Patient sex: F
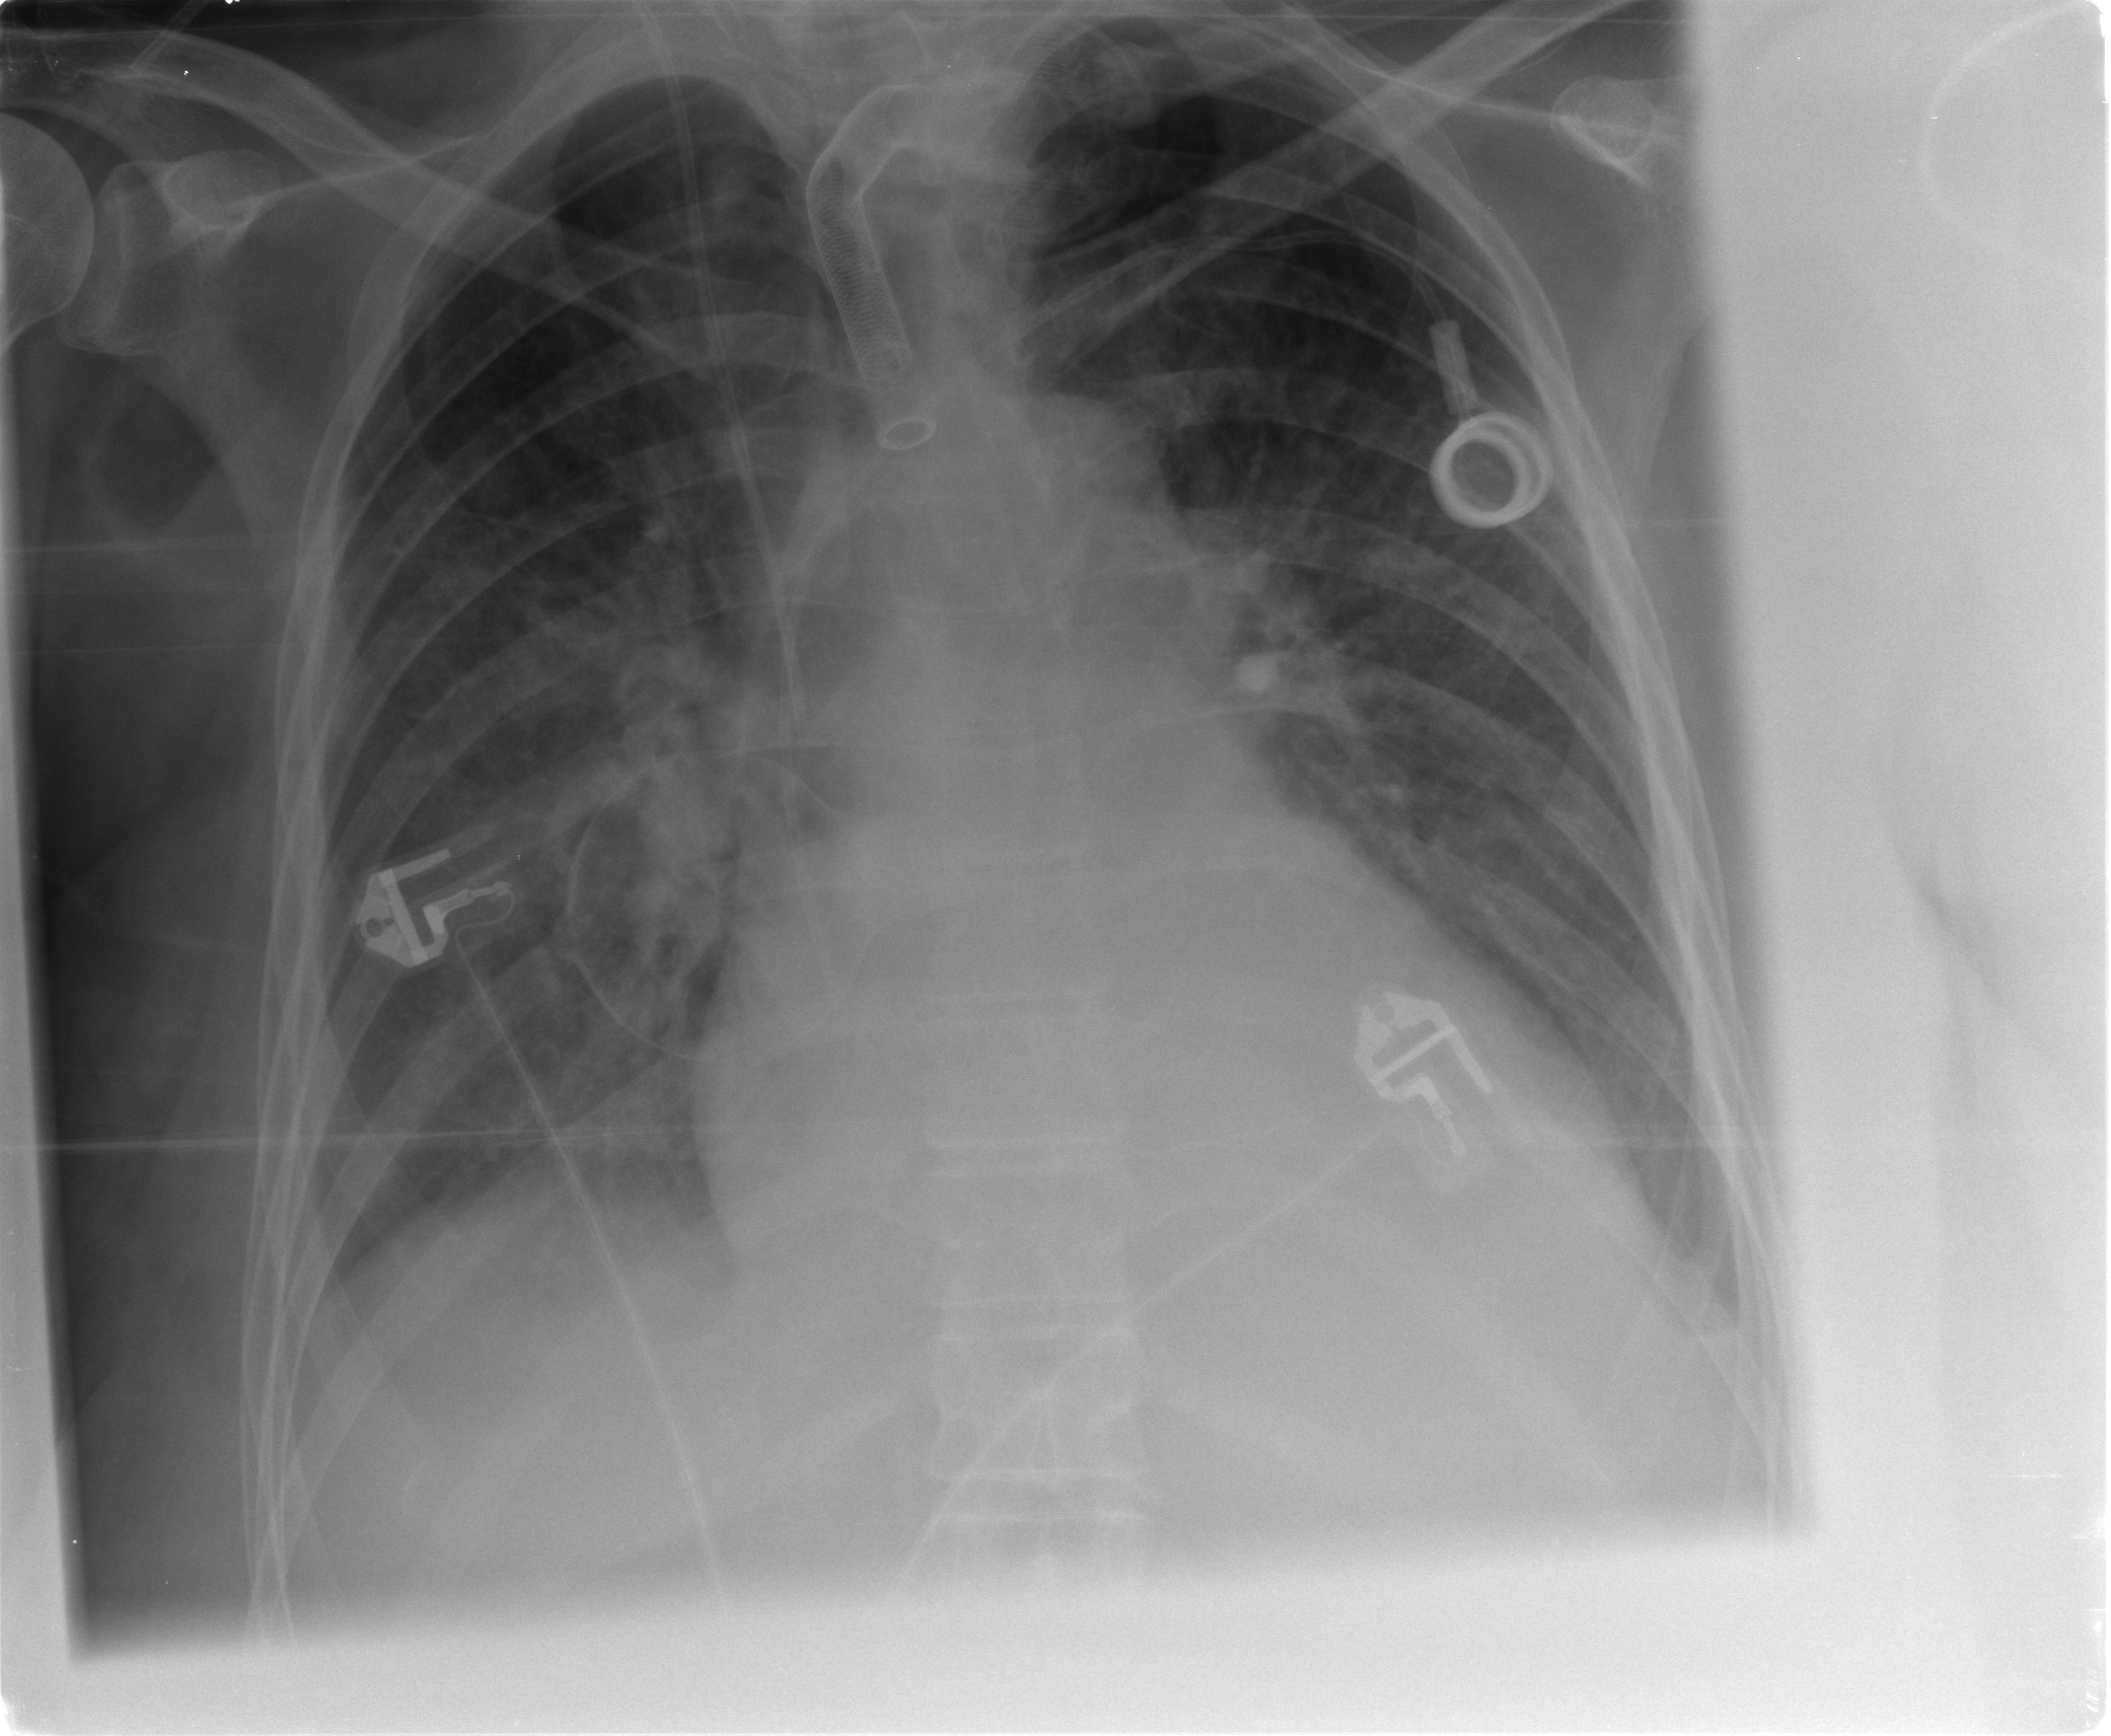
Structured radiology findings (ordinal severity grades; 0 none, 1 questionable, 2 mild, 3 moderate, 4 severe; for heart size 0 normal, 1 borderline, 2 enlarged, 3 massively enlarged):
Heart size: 2
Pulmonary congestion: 3
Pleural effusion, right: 0
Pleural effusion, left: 0
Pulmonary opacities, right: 1
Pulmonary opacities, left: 1
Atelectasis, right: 2
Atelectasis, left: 2